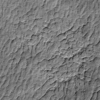
Label: not_dusty